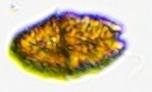
Label: Akashiwo